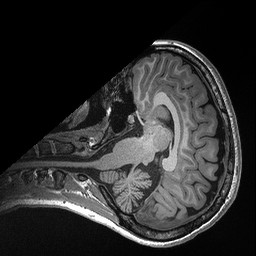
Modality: T1w
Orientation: axial
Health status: healthy
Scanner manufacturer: siemens
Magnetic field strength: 3 T
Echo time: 0.00298 s